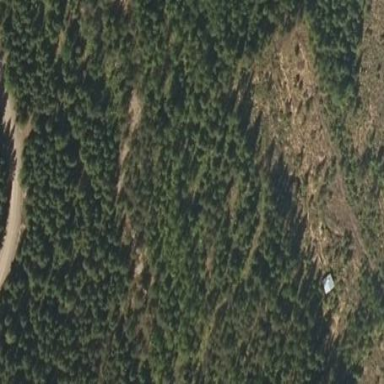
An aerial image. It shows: Evergreen woodland with needle-leaved trees.